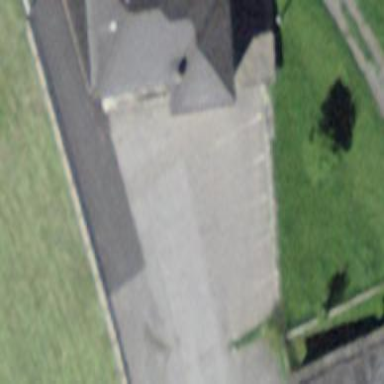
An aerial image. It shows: Parking area.